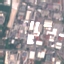
Label: Industrial